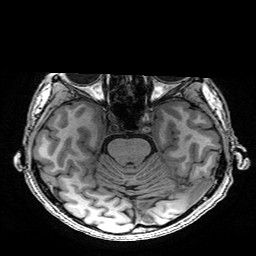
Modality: T1w
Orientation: coronal
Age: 61
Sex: male
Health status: healthy
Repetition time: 2.53 s
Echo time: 0.0034 s